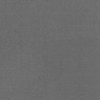
Label: dusty